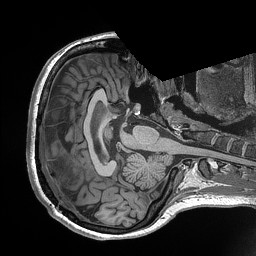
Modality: T1w
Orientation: axial
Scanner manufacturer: siemens
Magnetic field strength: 3 T
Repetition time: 2.3 s
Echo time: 0.00298 s